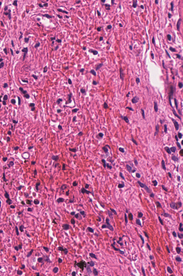
Tumor epithelial tissue: no
Tumor-associated stroma tissue: yes
Normal tissue: no